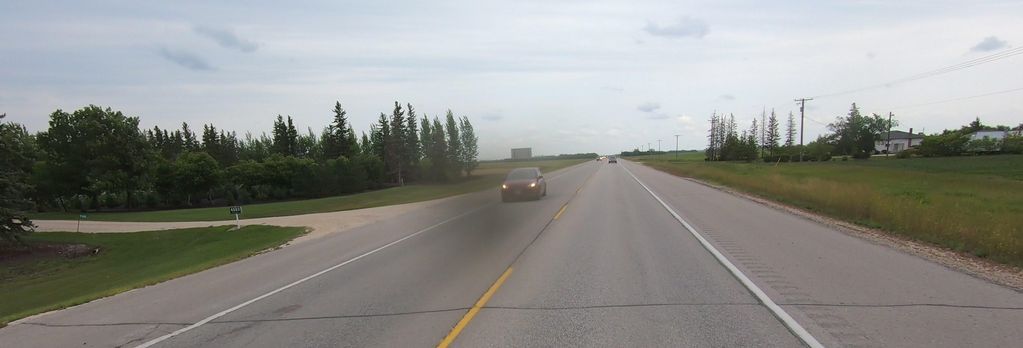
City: winnipeg